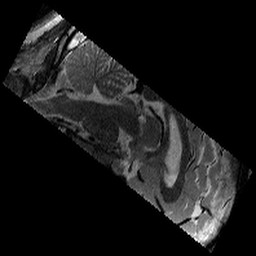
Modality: T2w
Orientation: sagittal
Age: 13
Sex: male
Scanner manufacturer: siemens
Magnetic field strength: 3 T
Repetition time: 9.23 s
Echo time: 0.067 s